Question:
I am doing a macro that will input the NAME into PPT textbox then save as pdf. So how do I loop, or do until my code.
What I want is to continuosly create a new certificate based on my sheet range. The problem is I have blank rows a total of 10 input cell and 9 blank cell because its 1 cell apart. And how do I loop only this code 'ppPres.Slides(1).Shapes("TextBox 13").TextEffect.Text = sh1.Range("114").Text'
Like if I input 7 names, it will generate 7 pdf with 7 different names on it
Updated Code:
'''
Dim fpath As String
Dim ppApp As PowerPoint.Application
Dim ppPres As PowerPoint.Presentation
Dim sh1 As Worksheet
Dim sh2 As Worksheet
Set sh1 = ThisWorkbook.Worksheets("Automation")
Set sh2 = ThisWorkbook.Worksheets("Links")
fpath = "C:\Mondee_Automation\Project - Automated Letters\Thank You Award_AUNZ.pptx"
Set ppApp = CreateObject("PowerPoint.Application")
ppApp.Visible = True
Set ppPres = ppApp.Presentations.Open(fpath)
ppPres.Slides(1).Shapes("TextBox 21").TextEffect.Text = sh1.Range("J111").Value 'do not need to loop
Dim I As Long, LastRow As Long, TbNo As Long
LastRow = 132
I = 114
Do While I <= LastRow
If sh1.Range("G" & I).Value <> "" Then
ppPres.Slides(1).Shapes("TextBox 20").TextEffect.Text = sh1.Range("G" & I).Value 'name that need to loop
sPath = "C:\Mondee_Automation\Project - Automated Letters"
sName = sh1.Range("G" & I).Value & ".pdf"
ppPres.ExportAsFixedFormat sPath & sName, ppFixedFormatTypePDF
ppPres.Close
ppApp.Quit
End If
I = I + 1
Loop
End Sub
'''
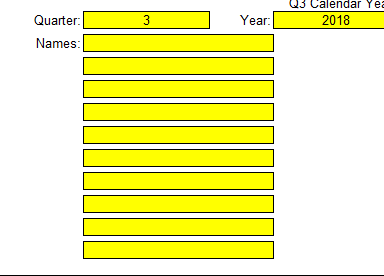
Answer: There are multiple issues in the code and question is not clear on multiple issues.
However assuming
1. TextBox's numbers (for the Names) on the slide 1 is in sequence, starting from "TextBox 13". The TextBox names may be modified from format-selection pane.
2. Names are found in column J of excel sheet Automation starting from row 114.
3. There may be multiple blank rows between two names.
The modified code is tried and working on the assumptions
'''
Set ppApp = CreateObject("PowerPoint.Application")
ppApp.Visible = True
Set ppPres = ppApp.Presentations.Open(fpath)
ppPres.Slides(1).Shapes("TextBox 2").TextEffect.Text = sh1.Range("J111").Value 'do not need to loop
Dim I As Long, LastRow As Long, TbNo As Long
'last excel rows of the names may be ascertained by or directly defined
LastRow = sh1.Range("J" & sh1.Range("J:J").Rows.Count).End(xlUp).Row
I = 114
TbNo = 13
Do While I <= LastRow
If sh1.Range("J" & I).Value <> "" Then
ppPres.Slides(1).Shapes("TextBox " & TbNo).TextEffect.Text = sh1.Range("J" & I).Value 'name that need to loop
TbNo = TbNo + 1
'save to pdf code will be added here
End If
I = I + 1
Loop
'''
Hope it will be useful.